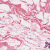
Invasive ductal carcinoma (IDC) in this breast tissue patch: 0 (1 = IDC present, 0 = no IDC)